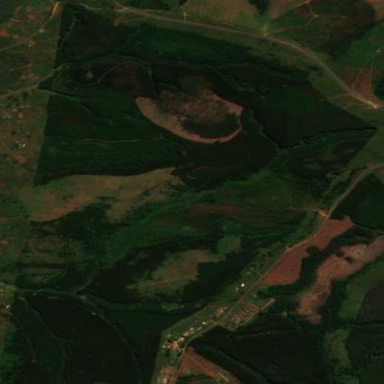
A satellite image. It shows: Forest area.